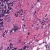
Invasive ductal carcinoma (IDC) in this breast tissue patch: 1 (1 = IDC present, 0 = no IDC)